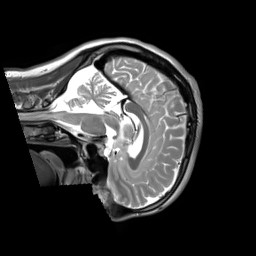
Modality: T2w
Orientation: sagittal
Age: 26
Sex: male
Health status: ill
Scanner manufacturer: siemens
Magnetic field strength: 3 T
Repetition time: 2.8 s
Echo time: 0.326 s